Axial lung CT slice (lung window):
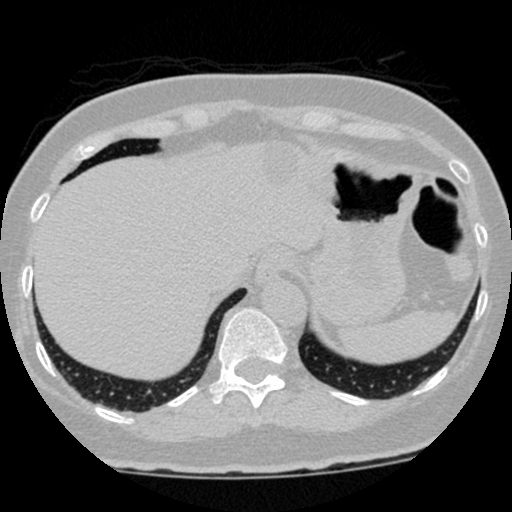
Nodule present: no